【题型】选择题　【知识点】立体几何　【难度】easy
如图，在棱长为1正方体 $ABCD-A_1B_1C_1D_1$ 中，点 $M$ 为棱 $BC$ 的中点，则由 $A,M,C_1$ 三点所确定的平面截该正方体所得截面的面积为（ ）

\vspace{0.5em}
\noindent A. $\dfrac{3\sqrt{3}}{4}$ \quad B. $\dfrac{2\sqrt{3}}{3}$ \quad C. $\dfrac{\sqrt{6}}{4}$ \quad D. $\dfrac{\sqrt{6}}{2}$
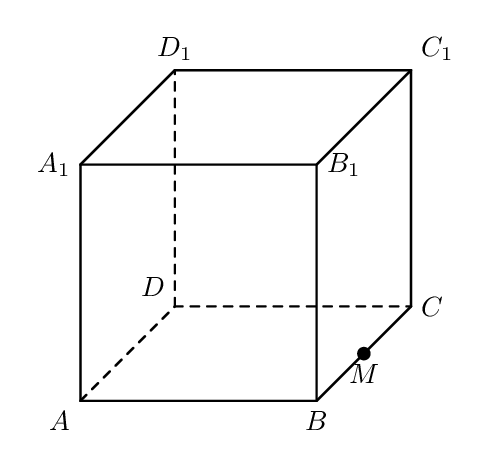
【解答】
\raggedright
\noindent 【答案】D
\noindent 【分析】分别取$A_1D_1,B_1C_1$的中点$N$、$P$，连接$C_1M$、$AM$、$C_1N$、$AN$、$BP$、$NP$，利用平面的性质可得过$A$、$M$、$C_1$的平面截该正方体所得截面为菱形，再计算其面积。
\noindent 【详解】如图所示，分别取$A_1D_1,B_1C_1$的中点$N$、$P$，连接$C_1M$、$AM$、$C_1N$、$AN$、$BP$、$NP$，

由$NP\parallel A_1B_1\parallel AB$且$NP=A_1B_1=AB$，得$ANPB$是平行四边形，则$AN\parallel BP$，
又$BM\parallel C_1P$且$BM=C_1P$，得$BMC_1P$是平行四边形，得$BP\parallel MC_1$，
所以$AN\parallel MC_1$，则$A,N,C_1,M$共面，
故平面$AC_1M$截该正方体所得的截面为$ANC_1M$。
又正方体$ABCD-A_1B_1C_1D_1$的棱长为$1$，$AM=MC_1=NC_1=NA$，$AC_1=\sqrt{3}$，$MN=\sqrt{2}$，$MN\perp AC_1$，
故$ANC_1M$的面积为$S=\dfrac{1}{2}\times\sqrt{2}\times\sqrt{3}=\dfrac{\sqrt{6}}{2}$。
故选：D.
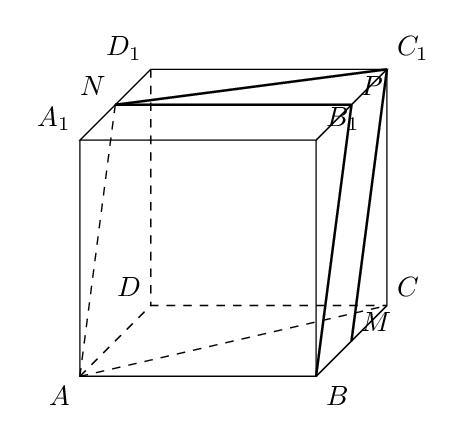